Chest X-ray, AP view. Patient: 54 years old, sex M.
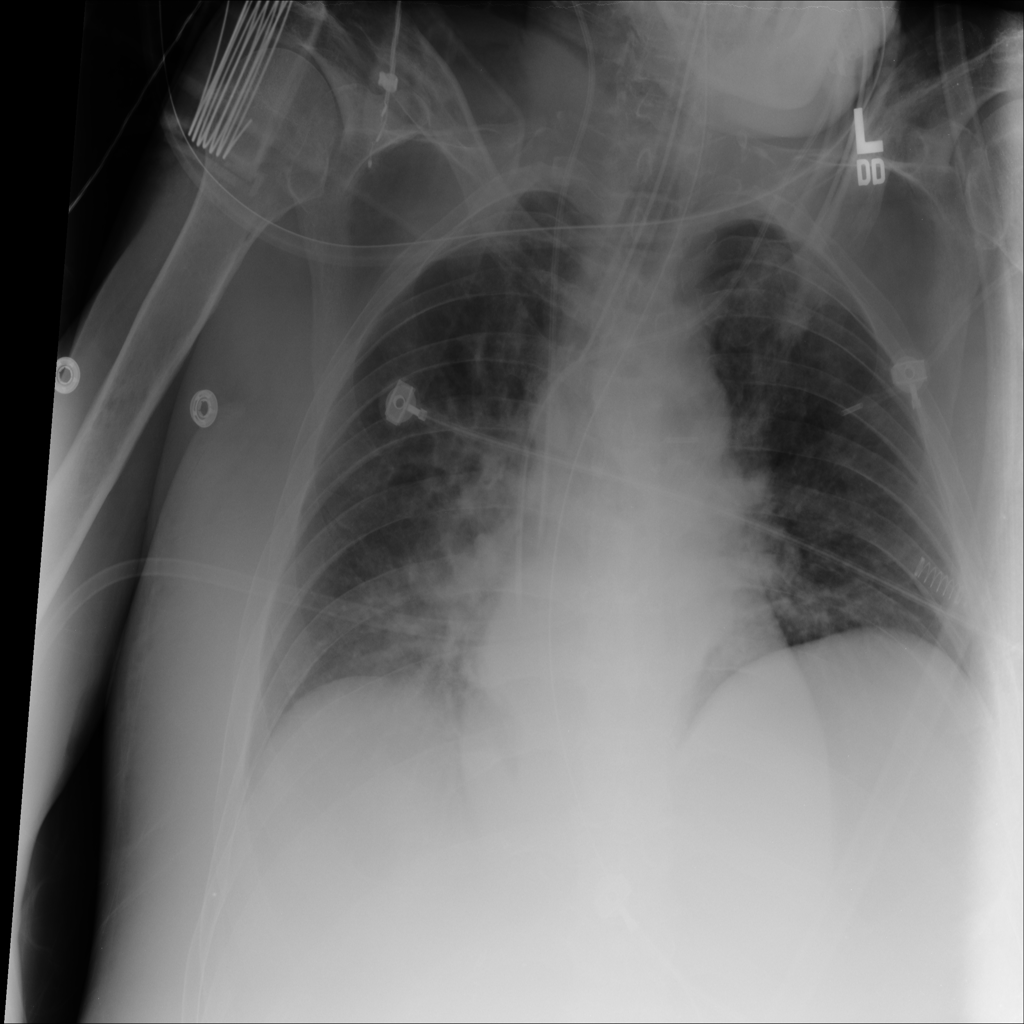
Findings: No Finding